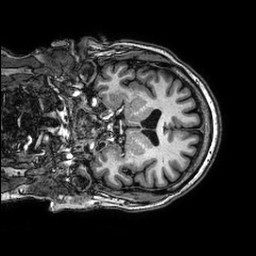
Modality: T1w
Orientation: coronal
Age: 62
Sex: male
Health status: healthy